Question: I got a free source progress bar, and I wrote a script for it.
the script is here,
'''
var nanobar = new Nanobar( options );
var loaded = 0;
var number_of_media = $("body img").length;
doProgress();
// function for the progress bar
function doProgress() {
$("img").load(function() {
loaded++;
var newWidthPercentage = (loaded / number_of_media) * 100;
nanobar.go(newWidthPercentage);
document.getElementById("showing").innerHTML = newWidthPercentage;
})
};
});
'''
This. I think,
Loaded <-- (which gets + 1 every time an image finished loaded)
divided by
Number of total body images,,
and then multiplied by 100
So that this can make the percentage number of loading process.
Then I put that percentage number into the box of,
A Loading bar's destination point. (which is : nanobar.go( here ))
,
so I made a box to display the percentage number ( in the red box you can see in the picture )
I don't understand how this kind of random numbers are coming out every time.
## Please advice.

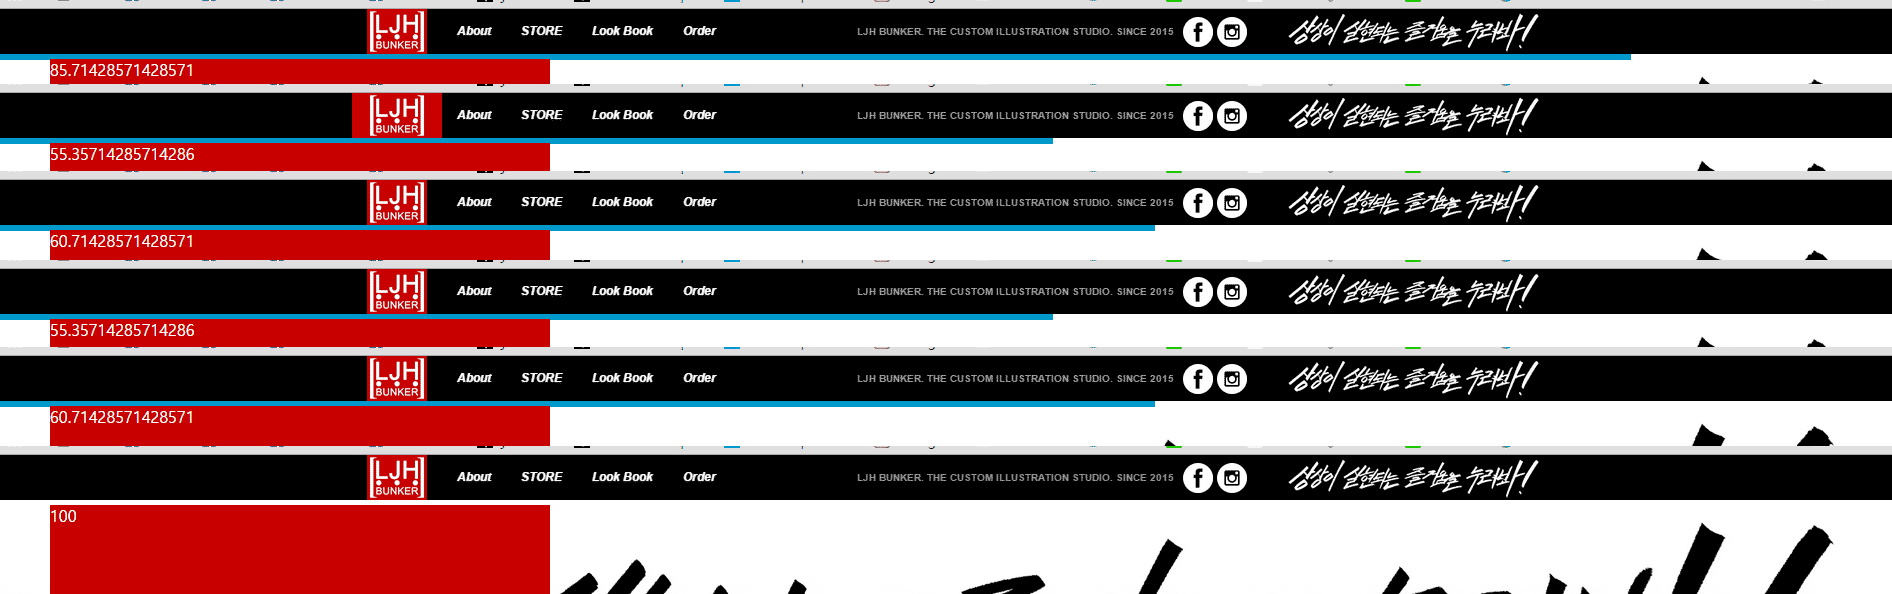
Answer: Consider....
'''
6/7 = <PHONE>;
<PHONE> * 100 = 85.71428571;
'''
So if you want to 'tidy' these long decimals, then you need to truncate the float. <URL>
'''
var num = <PHONE> * 100;
var n = num.toFixed(2);
Then n == 85.71
'''
I hope this helps.